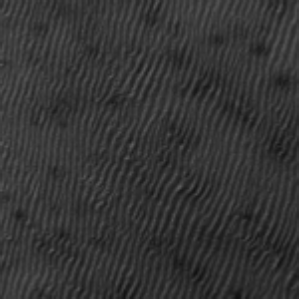
Label: frost